Field crop: maize
Growth stage: 2
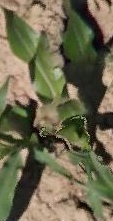
Species: maize